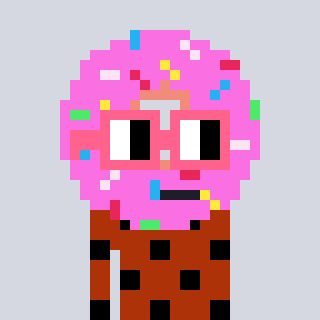
a pixel art character with square pink glasses, a doughnut-shaped head and a hotbrown-colored body on a cool background